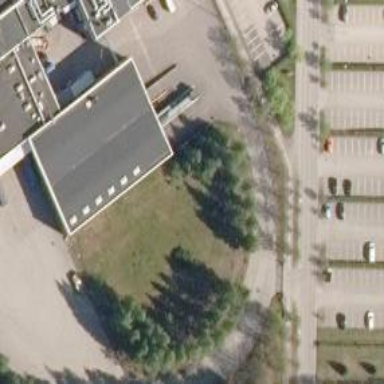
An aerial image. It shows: Warehouse building.